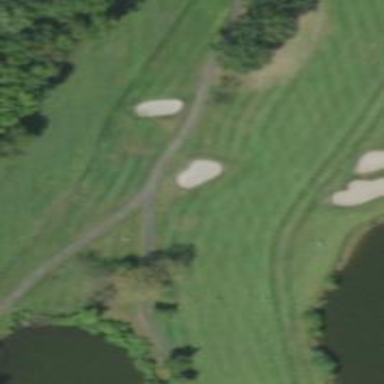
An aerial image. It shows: Golf fairway surrounded by grass.